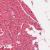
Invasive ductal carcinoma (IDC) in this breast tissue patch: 0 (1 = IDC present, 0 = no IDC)